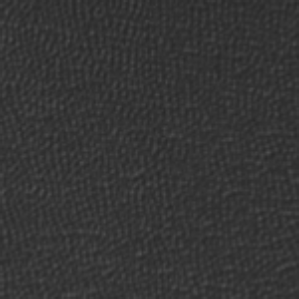
Label: frost